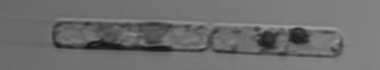
Label: Guinardia_delicatula_TAG_internal_parasite